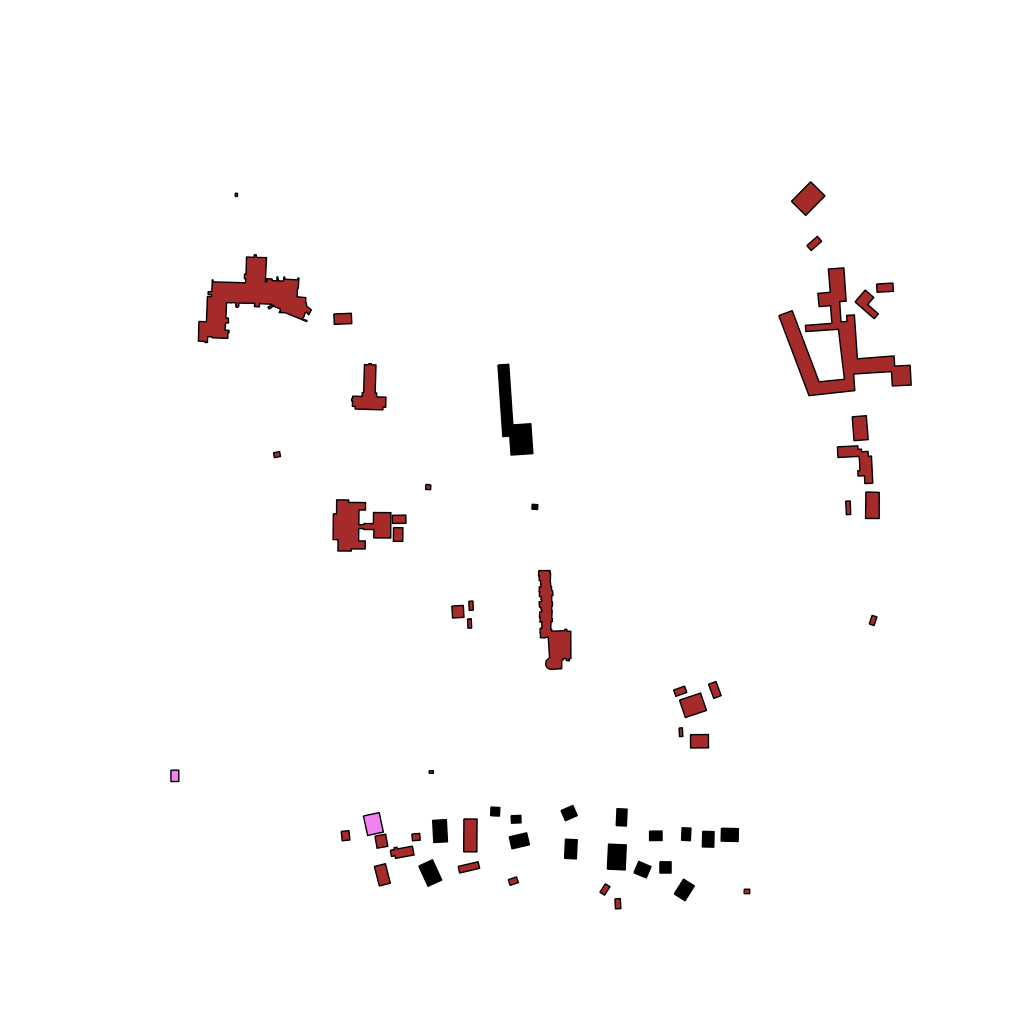
Tags: overhead vector_map, recreation, residential, special, transport, individual_rise, low_rise, density_2, Building, Cafe, Facility, 1.0 km²